Interaction volume radius: 5 \u00c5
Interaction volume height: 10 \u00c5
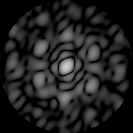
Disorder parameter: 0.6291